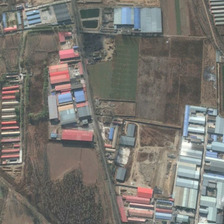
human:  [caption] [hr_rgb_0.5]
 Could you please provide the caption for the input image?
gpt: many buildings are farmlands are in an industrial area .

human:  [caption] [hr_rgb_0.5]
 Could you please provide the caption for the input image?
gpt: many buildings are farmlands are in an industrial area .

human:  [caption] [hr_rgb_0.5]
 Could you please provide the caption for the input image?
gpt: many buildings are farmlands are in an industrial area .

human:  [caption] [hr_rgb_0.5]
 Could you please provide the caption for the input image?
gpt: many buildings are farmlands are in an industrial area .

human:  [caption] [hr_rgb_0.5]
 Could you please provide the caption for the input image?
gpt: many buildings are farmlands are in an industrial area .